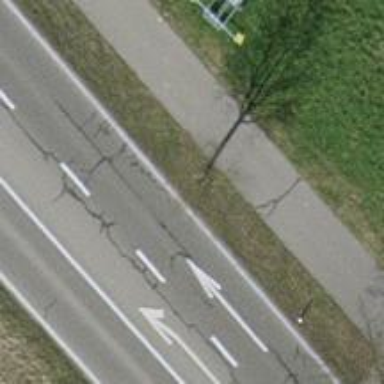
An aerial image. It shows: Avenue lined with trees.